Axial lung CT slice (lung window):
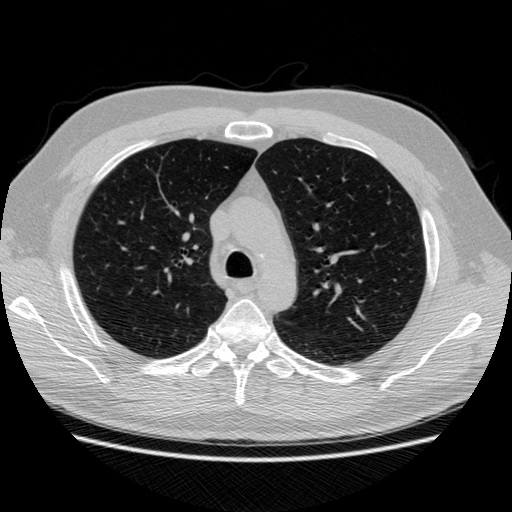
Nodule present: no